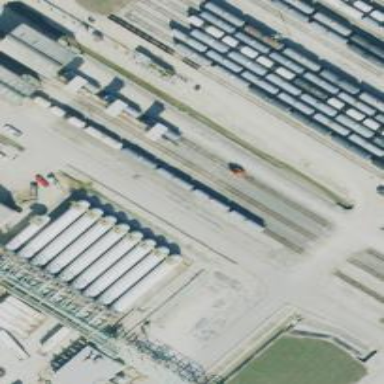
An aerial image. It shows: Rail spur service.